Question: I have a database that relies on a bunch of Many-to-Many and rather than denormalizing the whole database (which is quite large) I would like to know if there is a SIMPLE way of implementing Many-to-Many Relationships using LINQ-to-SQL Yet...
Everywhere I look I find articles on HOW Difficult It is, or A Simple Workaround that is actually "NOT" Simple. But all the articles I have been able to locate are pretty dated, using asp.net 3.5.
Should I just Create a Stored Procedure and then Drag it into the .DBML file as a method?
So I guess my question is:
Is there any new way to implement many-to-many using Linq-to-Sql in ASP.NET 4.0 along with MVC 3.
---
Examples of usage in my Project:

In the finished model, there will be Other Tables linked to the Many-to-Many Tables (i.e. EventAddress, EventUrl, VipAddress, VipPicture, GuestAddress, GuestPhone, GuestEmail, etc...)
So you can see when this would be a pain in the a$$ to denormalize.
Thank you,
Tim
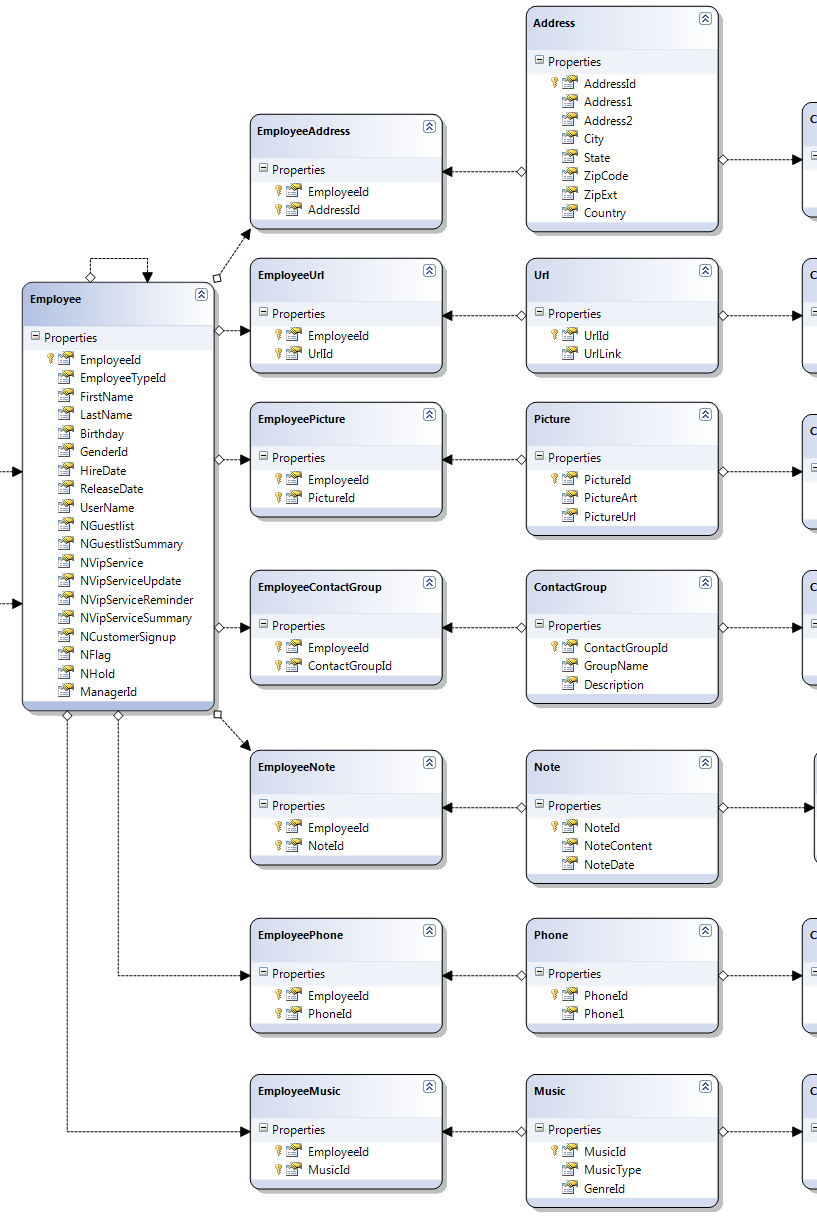
Answer: LINQ to SQL will always map directly to the structure of the database. If your database has all of those junction tables, then they will be in your LINQ to SQL model - period.